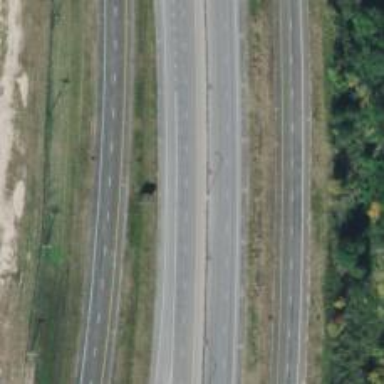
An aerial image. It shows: Motorway junction.